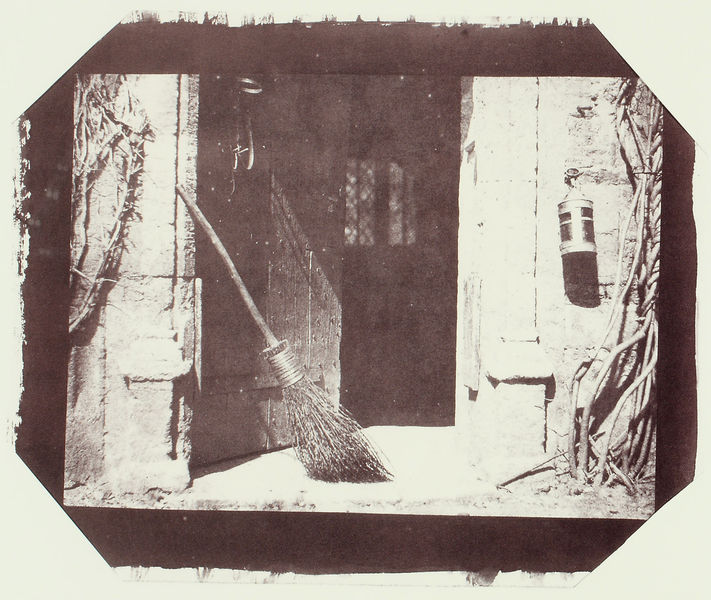
Titel: La porte ouverte
Künstler: Henry Fox Talbot
Schlagwörter: dunkel, schatten, weiß, äste, fenster, hell, holz, lampe, laterne, licht, raum, schwarz, tür, zimmer, haus, wand, stein, steine, zweige, gitter, sonne, land, stoff, pflanze, pflanzen, bauern, kanne, ranken, stilleben, reisig, dorf, mauer, bauernhof, steinmauer, sepia, lehnen, treppe, vorsprung, besen, bauer, foto, fotografie, eingang, zigeuner, scheune, dose, mauerwerk, trense, rissig, dornen, bauernhaus, stall, eimer, fotographie, grell, bauernstube, holztür, fegen, reisigbesen, 1900, 1890, antisemitismus, zigeuner nicht erwünscht